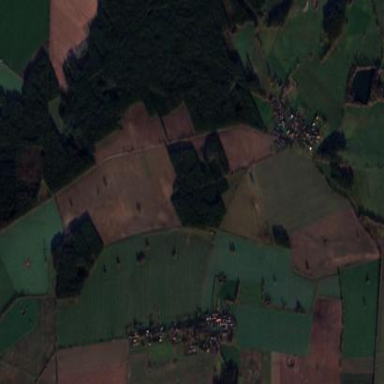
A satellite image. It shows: Picturesque farmland scene.